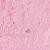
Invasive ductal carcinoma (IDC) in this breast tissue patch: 0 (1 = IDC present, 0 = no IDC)